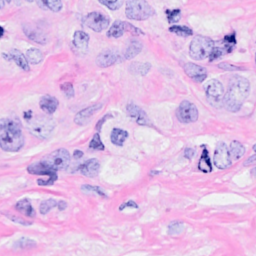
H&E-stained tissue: Breast